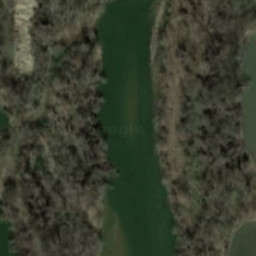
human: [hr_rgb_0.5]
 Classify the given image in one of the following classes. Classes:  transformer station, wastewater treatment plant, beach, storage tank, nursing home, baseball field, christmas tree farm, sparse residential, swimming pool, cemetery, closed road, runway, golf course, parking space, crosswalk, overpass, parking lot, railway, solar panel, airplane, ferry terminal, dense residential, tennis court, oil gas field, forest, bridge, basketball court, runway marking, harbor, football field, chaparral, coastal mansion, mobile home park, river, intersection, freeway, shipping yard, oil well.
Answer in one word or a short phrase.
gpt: river